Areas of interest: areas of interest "Dongfeng Nissan Beijing Huashengchang Baiwang Dealership"
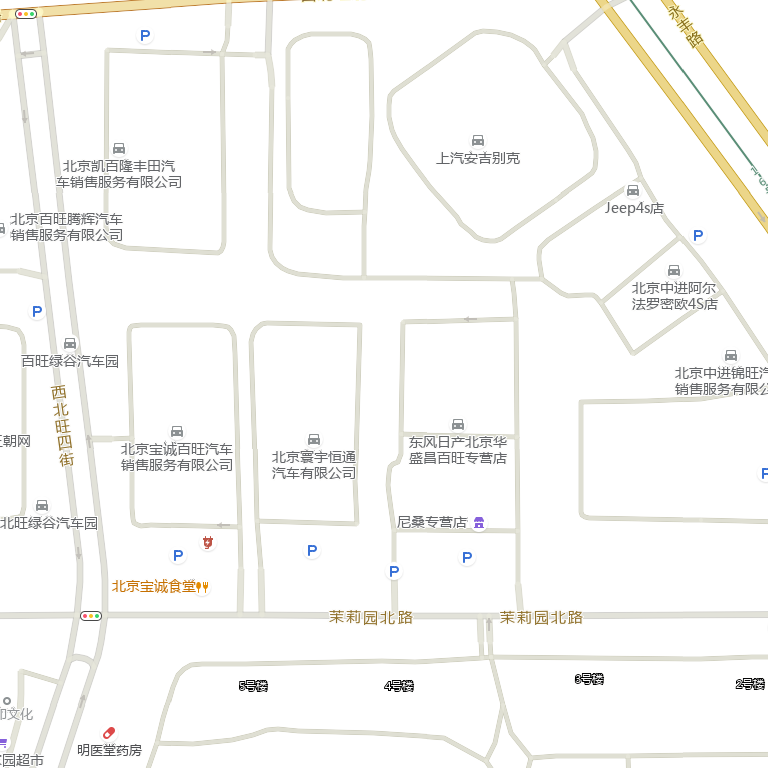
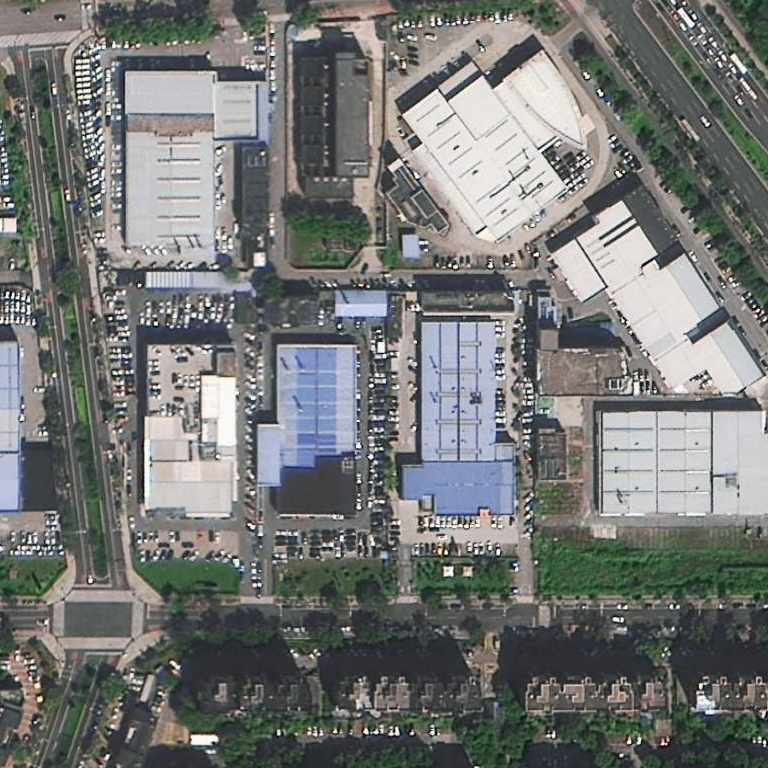